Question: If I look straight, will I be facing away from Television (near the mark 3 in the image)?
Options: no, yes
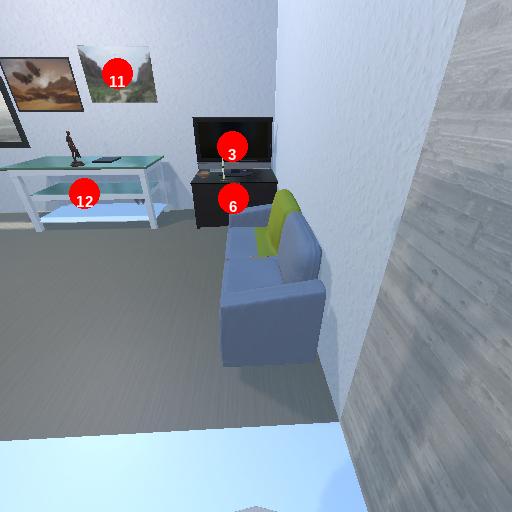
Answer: no